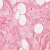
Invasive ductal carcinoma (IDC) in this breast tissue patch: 0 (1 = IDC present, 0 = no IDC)